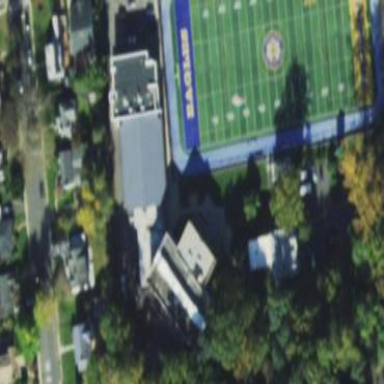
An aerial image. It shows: School building.